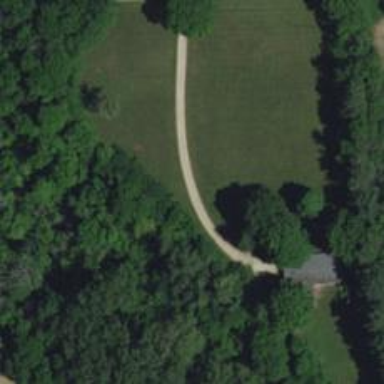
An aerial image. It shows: Driveway.